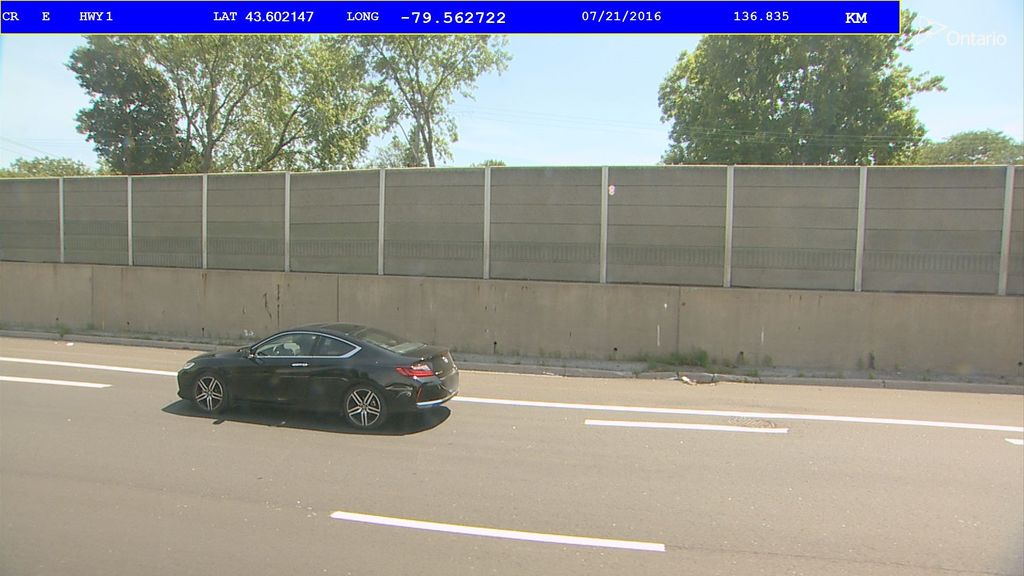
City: toronto